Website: slack
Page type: billing-address
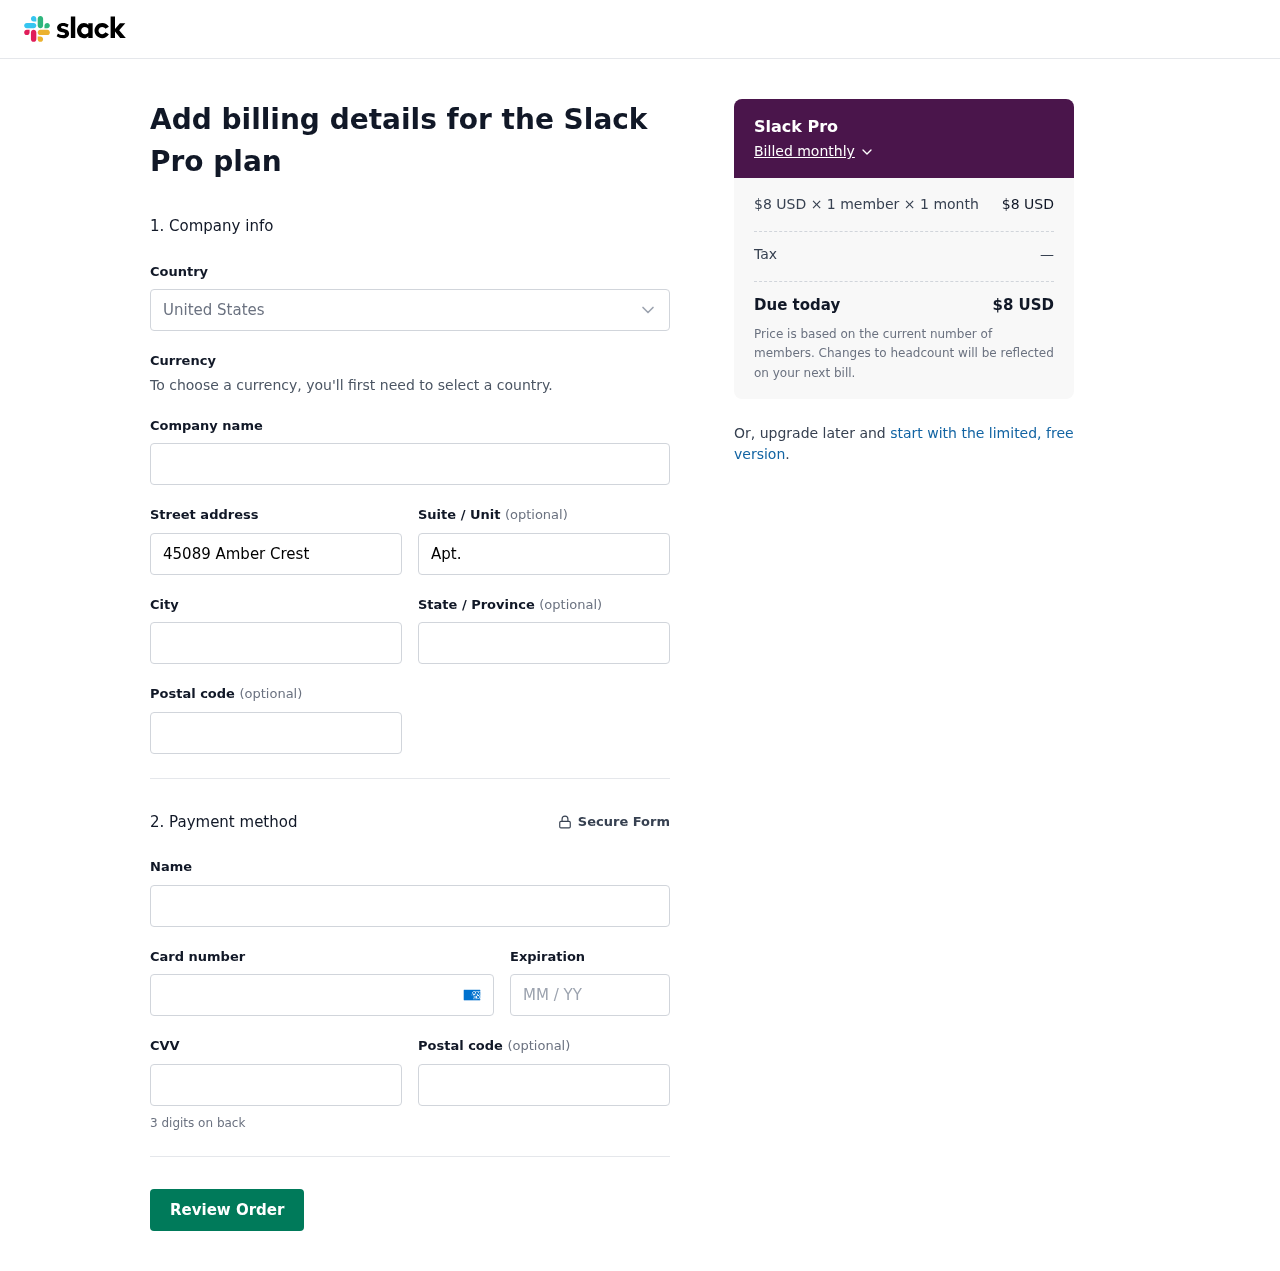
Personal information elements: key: PII_CARD_CVV
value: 8650
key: PII_CARD_EXPIRY
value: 10/30
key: PII_CARD_NUMBER
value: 3739 7004 6217 710
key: PII_CITY
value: Johnnymouth
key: PII_COUNTRY
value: United States
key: PII_FULLNAME
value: Nicole Walton
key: PII_POSTCODE
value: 49670
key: PII_POSTCODE2
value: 48215
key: PII_STATE
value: North Carolina
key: PII_STREET
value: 45089 Amber Crest
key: PII_STREET2
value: Apt. 470
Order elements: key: ORDER_PLAN_PRICE
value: $8 USD
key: ORDER_NUM_MEMBERS
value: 1 member
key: ORDER_NUM_MONTHS
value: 1 month
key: ORDER_SUBTOTAL
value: $8 USD
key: ORDER_TAX
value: —
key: ORDER_TOTAL
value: $8 USD